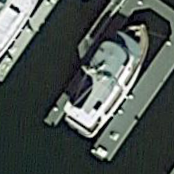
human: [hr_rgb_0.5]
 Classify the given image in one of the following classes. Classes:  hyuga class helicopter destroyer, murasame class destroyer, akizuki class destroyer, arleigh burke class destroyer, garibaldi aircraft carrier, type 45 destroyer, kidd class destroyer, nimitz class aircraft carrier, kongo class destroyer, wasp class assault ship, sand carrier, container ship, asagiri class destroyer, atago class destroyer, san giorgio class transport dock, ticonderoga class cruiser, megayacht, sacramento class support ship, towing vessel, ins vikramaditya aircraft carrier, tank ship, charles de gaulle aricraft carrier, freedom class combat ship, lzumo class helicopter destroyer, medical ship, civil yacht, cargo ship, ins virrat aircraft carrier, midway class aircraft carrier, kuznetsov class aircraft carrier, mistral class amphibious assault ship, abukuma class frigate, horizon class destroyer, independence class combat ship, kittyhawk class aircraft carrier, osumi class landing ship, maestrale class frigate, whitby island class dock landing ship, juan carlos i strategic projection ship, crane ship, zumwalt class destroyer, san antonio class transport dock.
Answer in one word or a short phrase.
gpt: Civil yacht